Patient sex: M
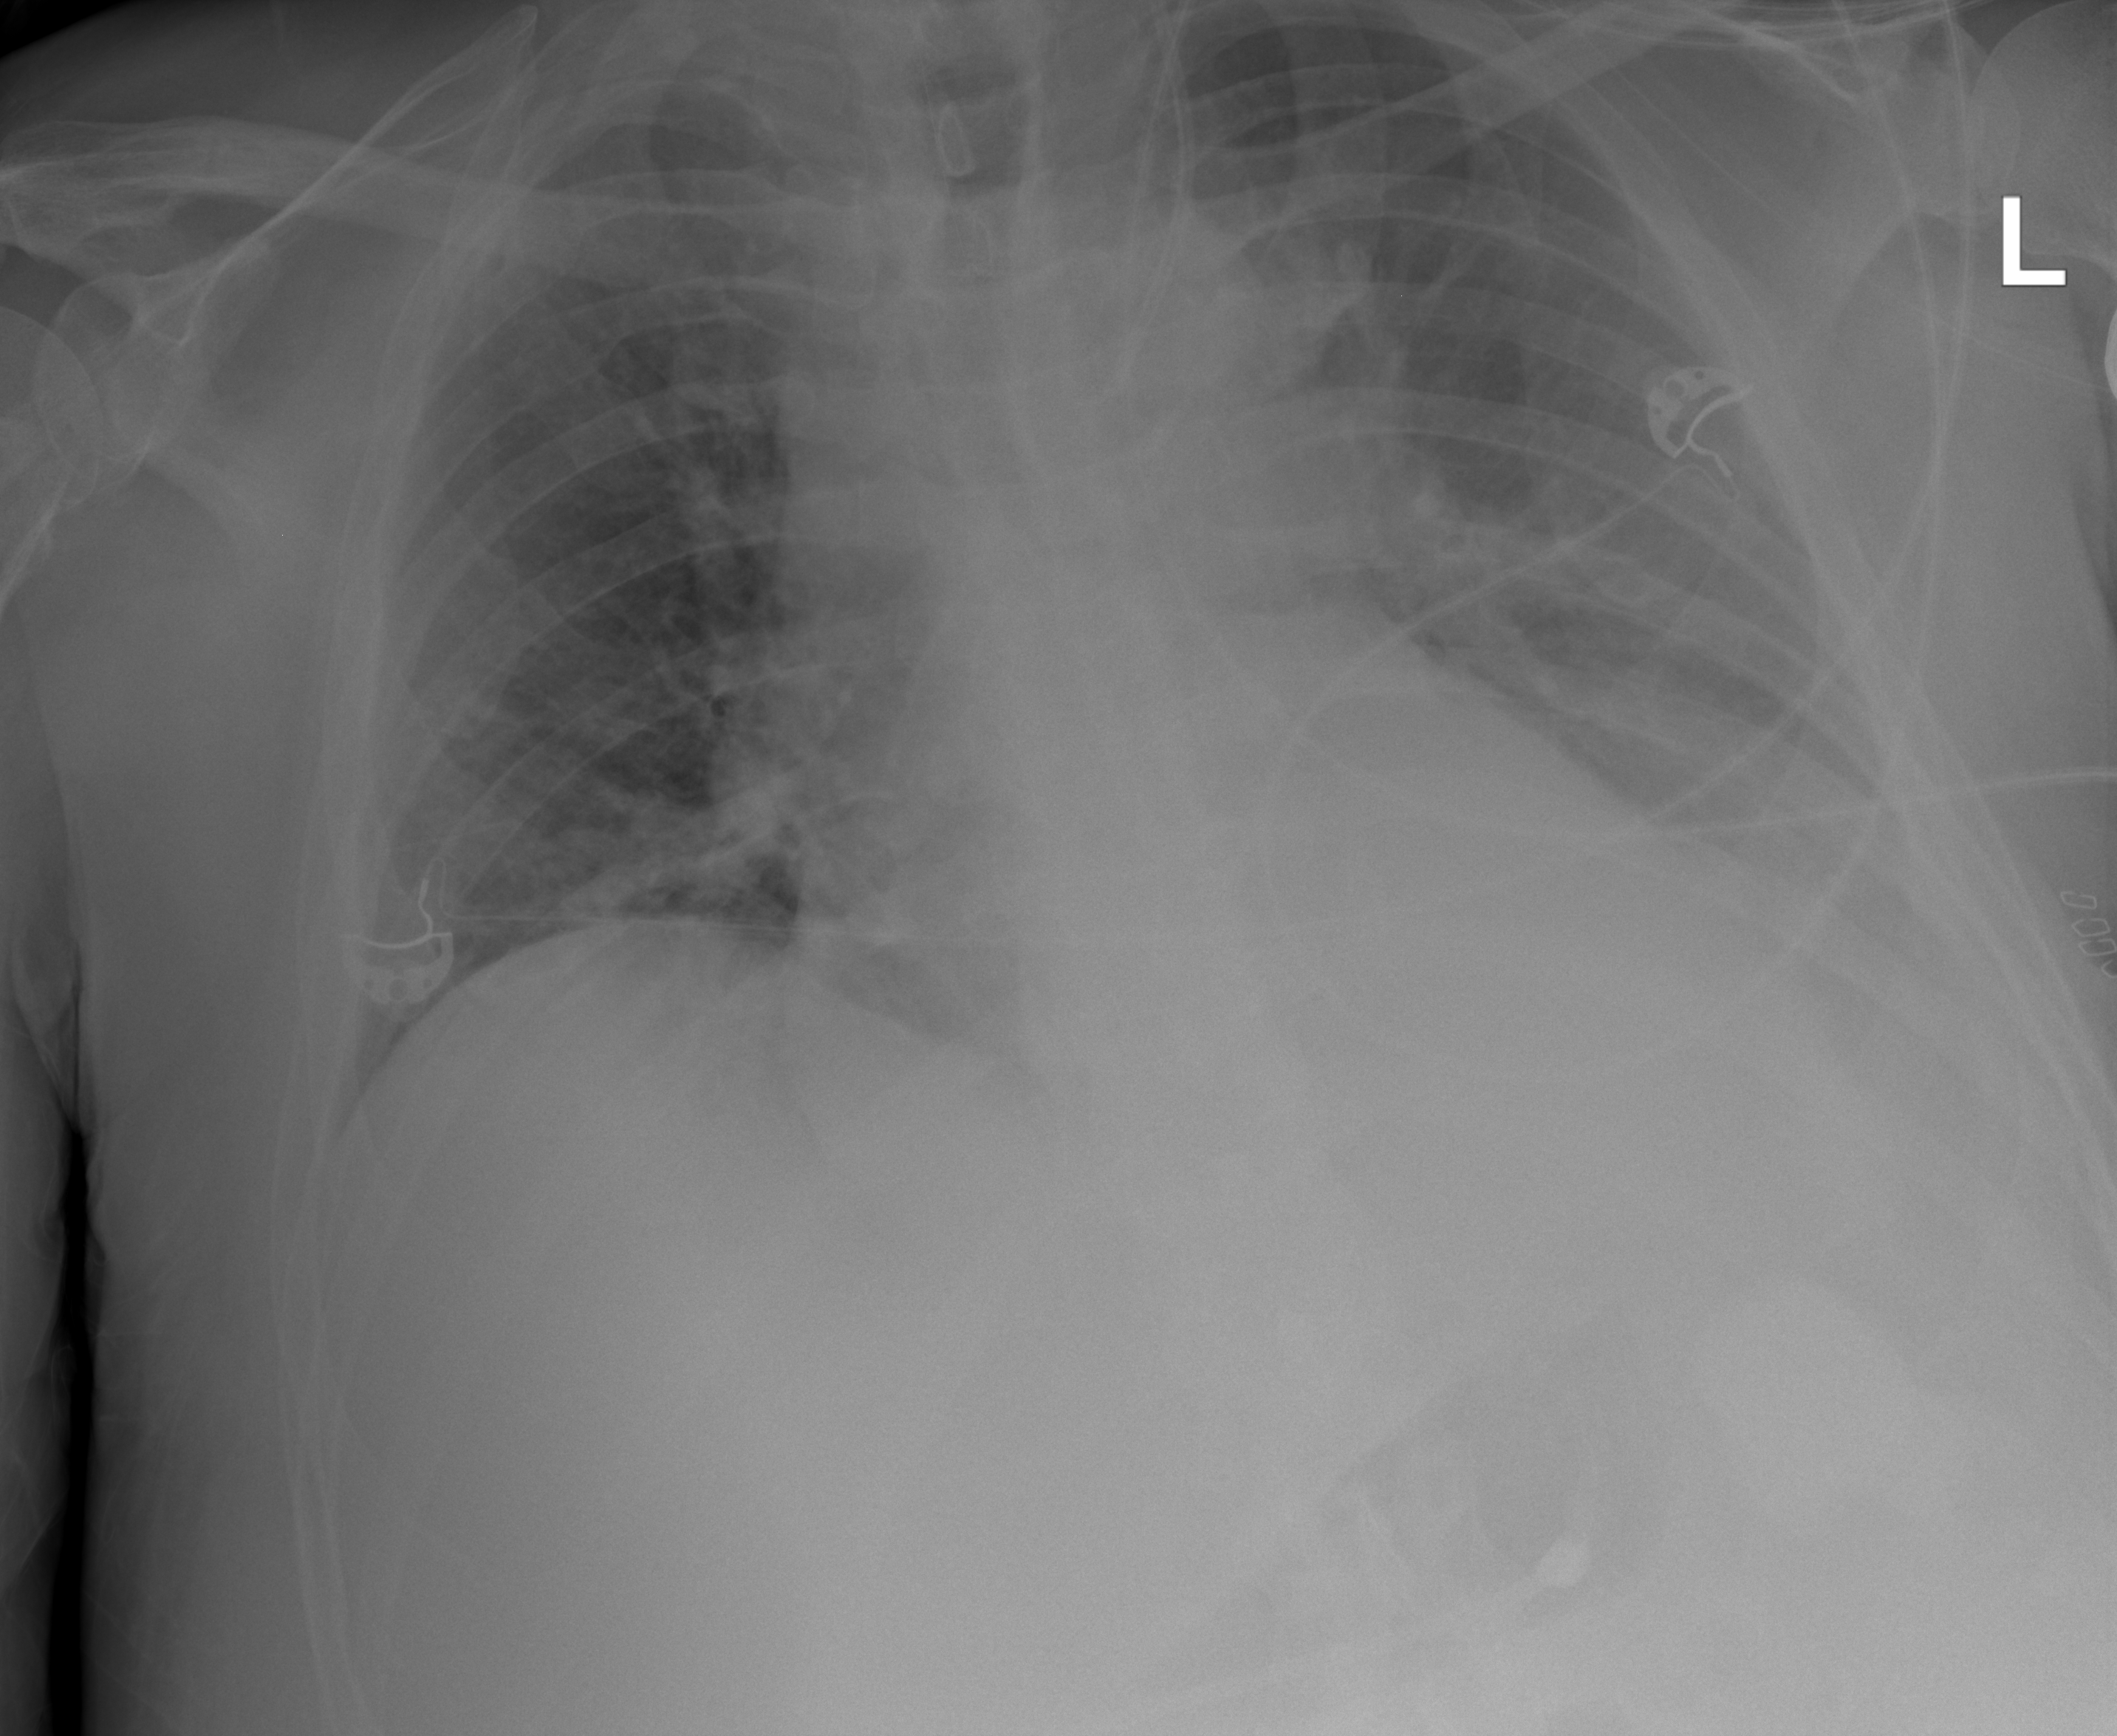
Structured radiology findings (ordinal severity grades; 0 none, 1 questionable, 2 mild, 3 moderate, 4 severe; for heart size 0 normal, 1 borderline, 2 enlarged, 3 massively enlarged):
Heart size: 2
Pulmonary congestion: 2
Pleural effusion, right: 0
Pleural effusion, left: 2
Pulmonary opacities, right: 2
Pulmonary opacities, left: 2
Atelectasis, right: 0
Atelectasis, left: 3